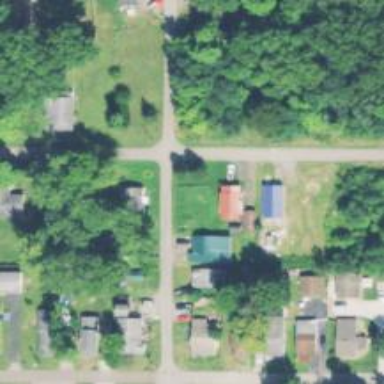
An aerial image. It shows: Residential road.